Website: lowes
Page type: stored-credit-cards
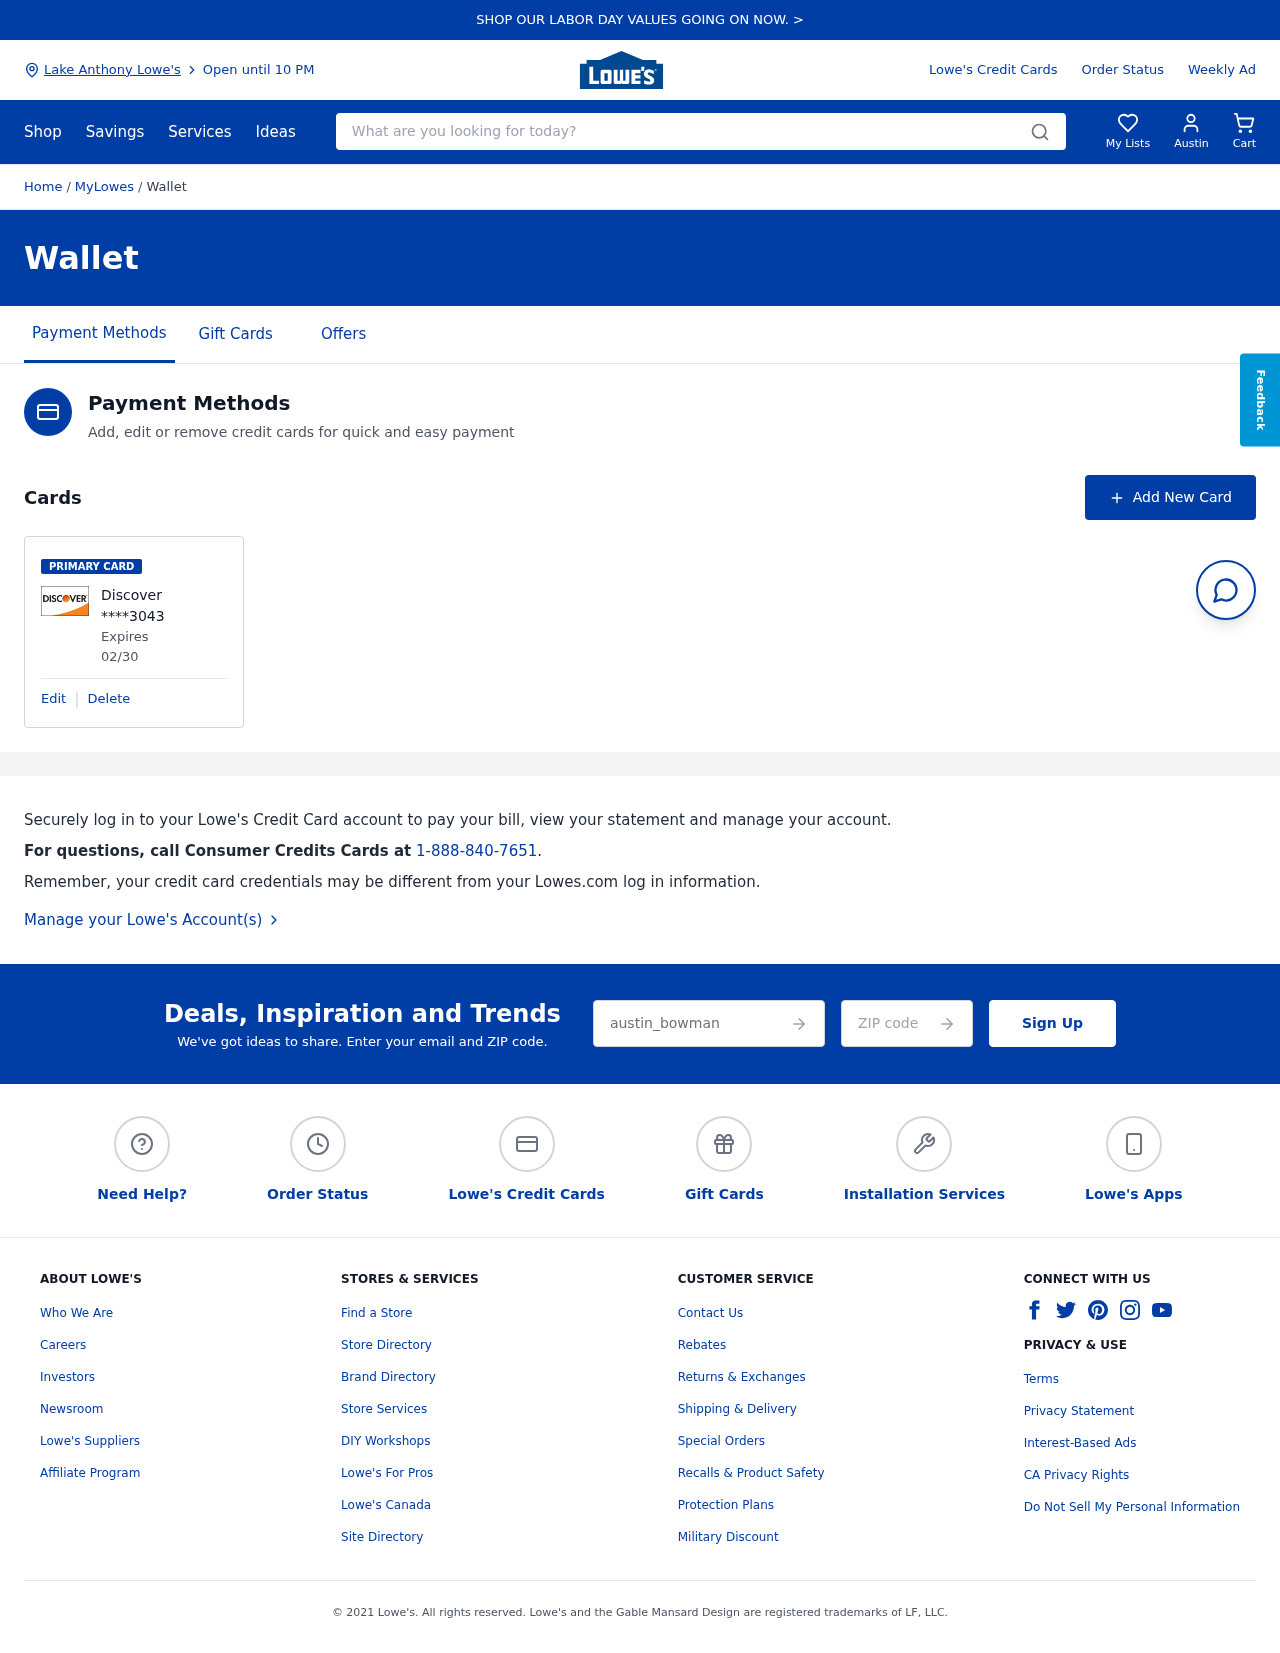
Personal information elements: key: PII_CARD_EXPIRY
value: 02/30
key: PII_CARD_LAST4
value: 3043
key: PII_CARD_TYPE
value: Discover
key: PII_CITY
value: Lake Anthony Lowe's
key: PII_EMAIL
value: austin_bowman@gmail.com
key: PII_FIRSTNAME
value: Austin
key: PII_POSTCODE
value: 20429
Search elements: key: HEADER_SEARCH
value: What are you looking for today?